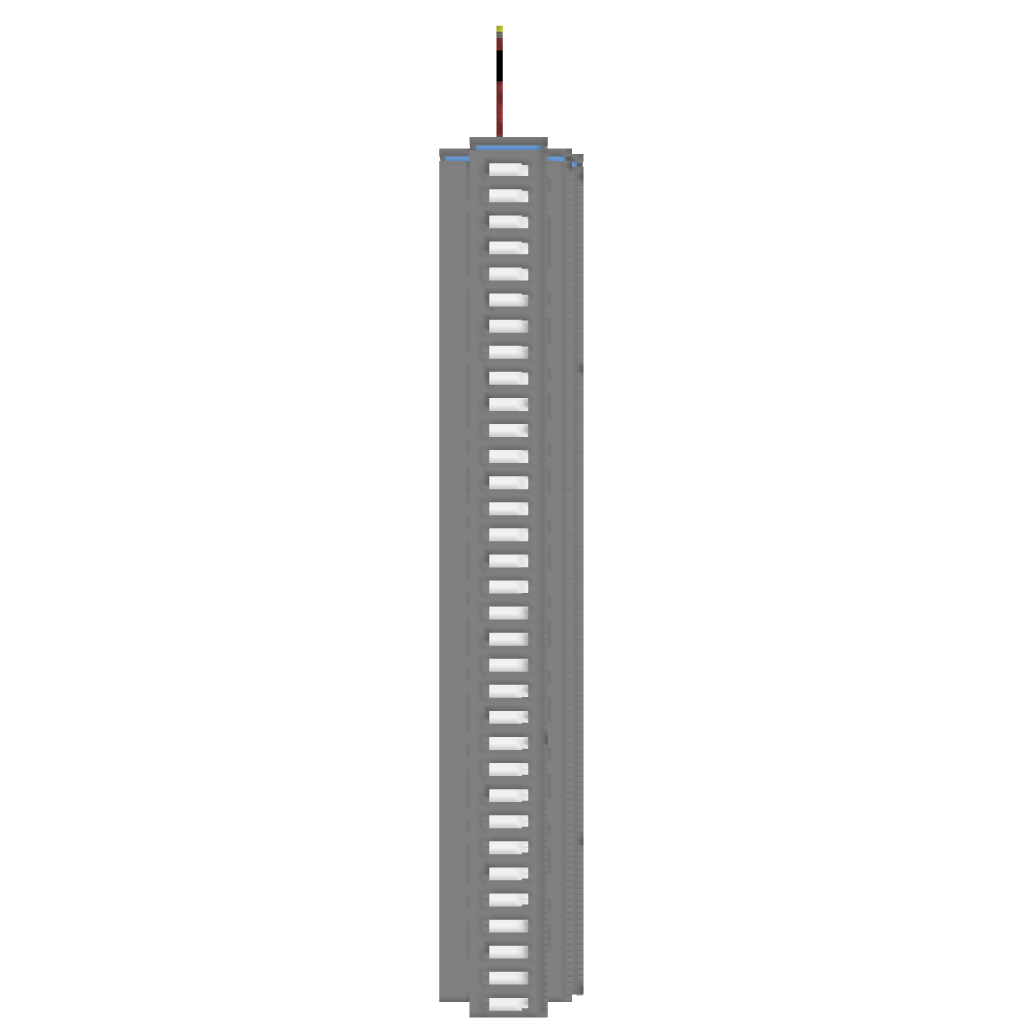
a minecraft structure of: Liberty Tower bad low quality